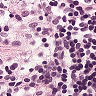
Metastatic tissue present: no